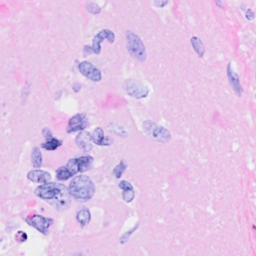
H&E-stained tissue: Breast